I will show an image sequence of human cooking. I have annotated the images with numbered circles. Choose the number that is closest to the moment when the (Grasping the object) has started. You are a five-time world champion in this game. Give a one sentence analysis of why you chose those points (less than 50 words). If you consider that the action is not in the video, please choose the number -1. Provide your answer at the end in a json file of this format: {"points": []}
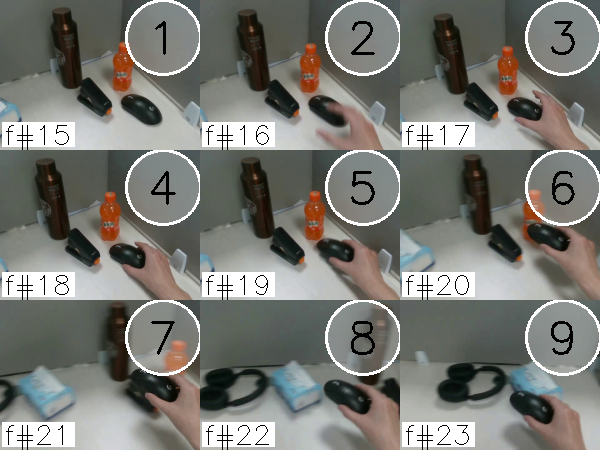
Frame 4 shows the clearest moment of hand-object contact.
{"points": [4]}